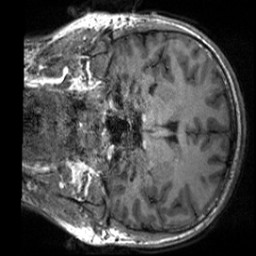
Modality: T1w
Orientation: coronal
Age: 27
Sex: male
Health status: healthy
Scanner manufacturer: siemens
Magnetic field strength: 3 T
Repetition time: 2 s
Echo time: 0.00232 s